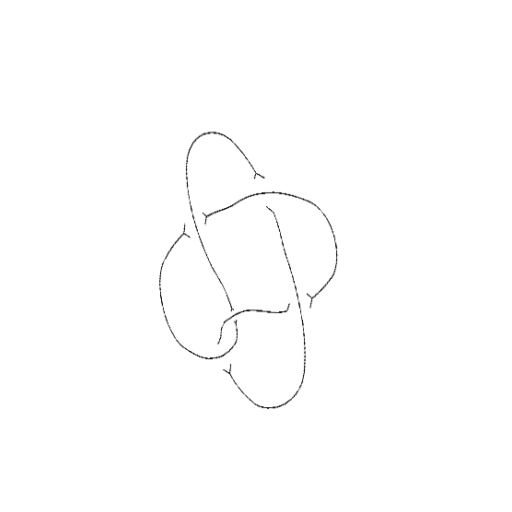
Crossing number: 5